Question: I'm using App Engine to upload files to Google Cloud Storage via the Blobstore API. The thing is that when I explore the files in the Google Developer Console, this long names appear:

Why is this ? Do am I doing something wrong ?
It's something trivial because I'm able to work perfectly with the files, I was just curious about it.
Thanks in advance !
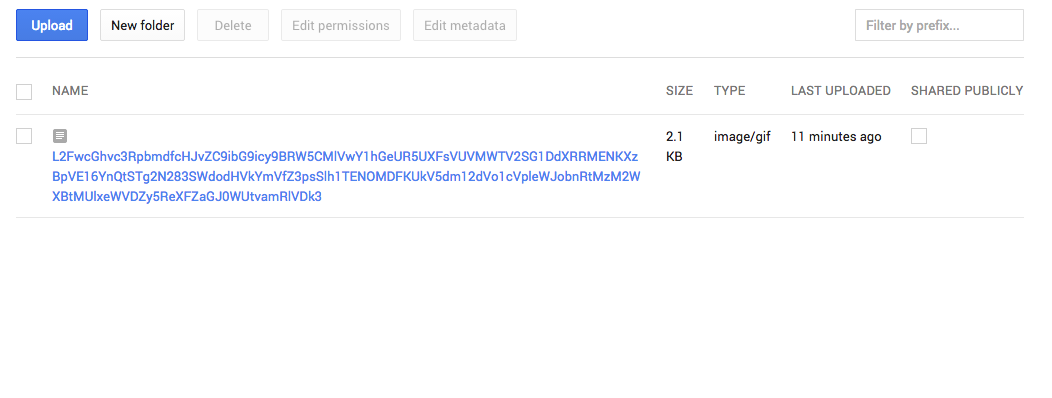
Answer: AFAIK, that's the blobstore key of your file. It's totally normal and to be expected.
You can see a user in Google's <URL> that was asking for a way to rename the file because he found the blobstore name confusing.